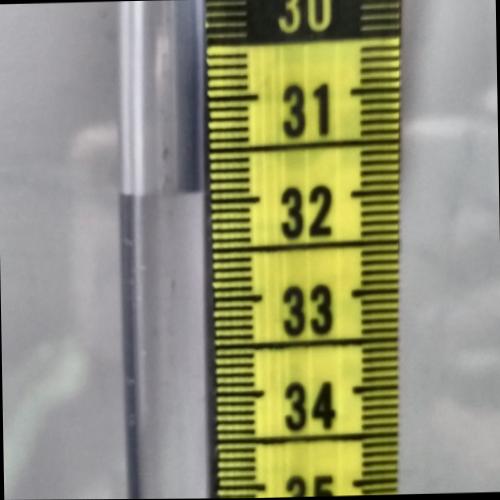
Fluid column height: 31.9 cm